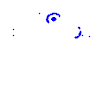
Particle: pion